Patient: sex F, age 59
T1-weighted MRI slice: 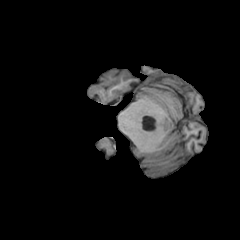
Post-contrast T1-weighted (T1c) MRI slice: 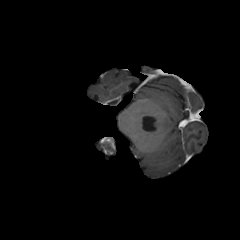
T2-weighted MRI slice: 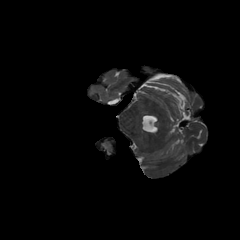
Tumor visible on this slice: no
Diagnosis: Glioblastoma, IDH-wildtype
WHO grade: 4